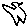
Label: bird